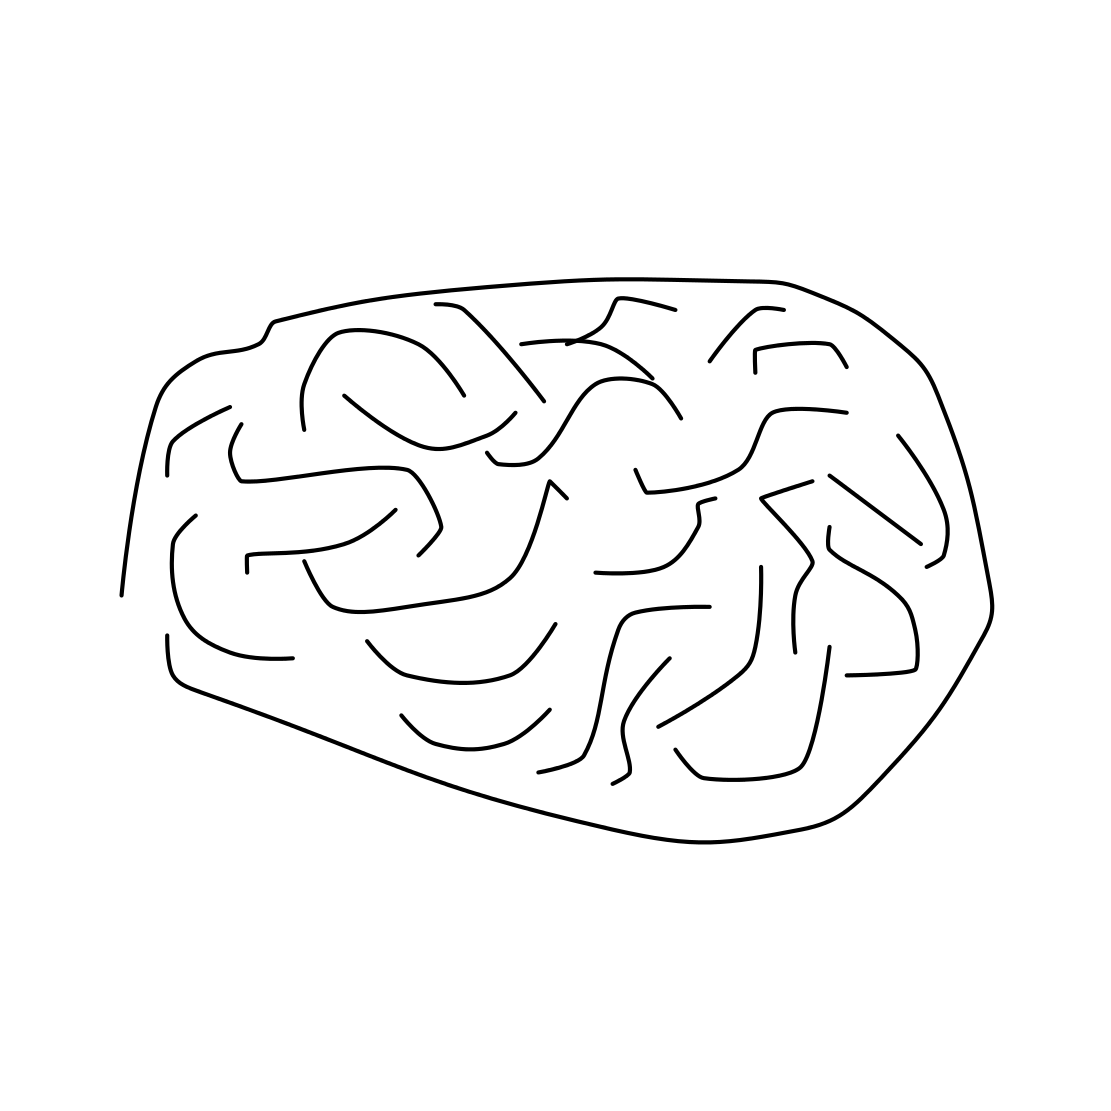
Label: brain